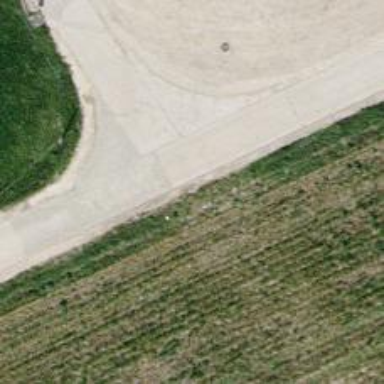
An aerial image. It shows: Concrete track with grade1 quality.